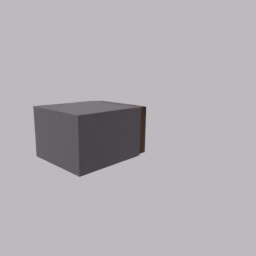
Label: furniture